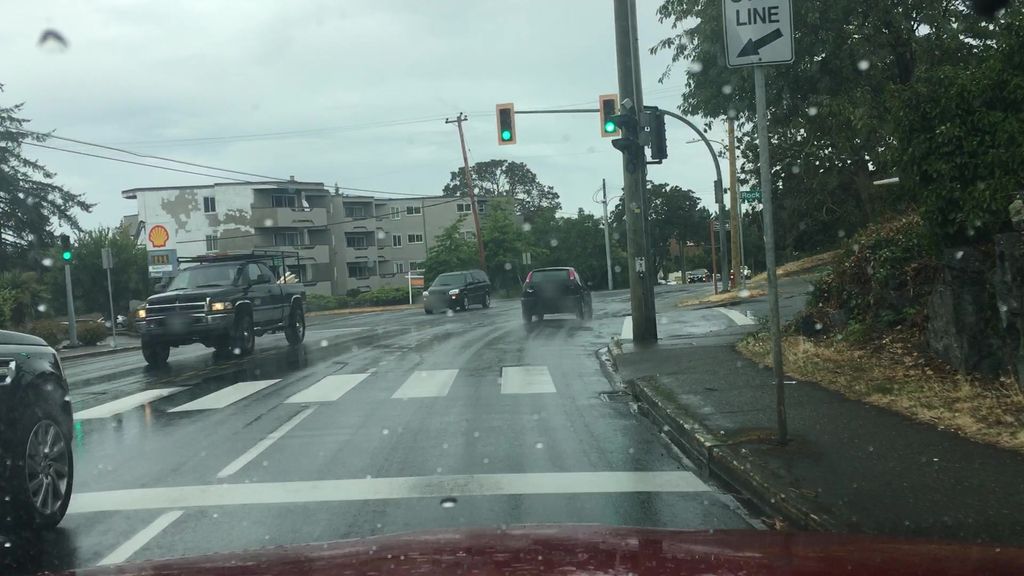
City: victoria